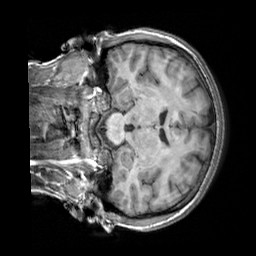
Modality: T1w
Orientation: coronal
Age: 24
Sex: female
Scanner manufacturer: siemens
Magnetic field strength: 3 T
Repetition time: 2.3 s
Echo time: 0.00303 s